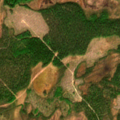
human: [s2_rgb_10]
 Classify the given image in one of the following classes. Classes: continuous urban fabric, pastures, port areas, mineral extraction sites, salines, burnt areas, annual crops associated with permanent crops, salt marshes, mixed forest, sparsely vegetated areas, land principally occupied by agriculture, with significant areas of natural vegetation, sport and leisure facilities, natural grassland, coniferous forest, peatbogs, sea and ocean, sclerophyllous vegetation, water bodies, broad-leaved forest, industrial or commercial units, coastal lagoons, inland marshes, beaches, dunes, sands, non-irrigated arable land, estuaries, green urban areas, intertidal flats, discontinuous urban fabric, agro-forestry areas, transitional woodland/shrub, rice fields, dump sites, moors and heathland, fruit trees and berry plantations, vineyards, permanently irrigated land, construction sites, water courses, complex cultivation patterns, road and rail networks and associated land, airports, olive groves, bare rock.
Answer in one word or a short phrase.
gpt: mixed forest, transitional woodland/shrub, peatbogs